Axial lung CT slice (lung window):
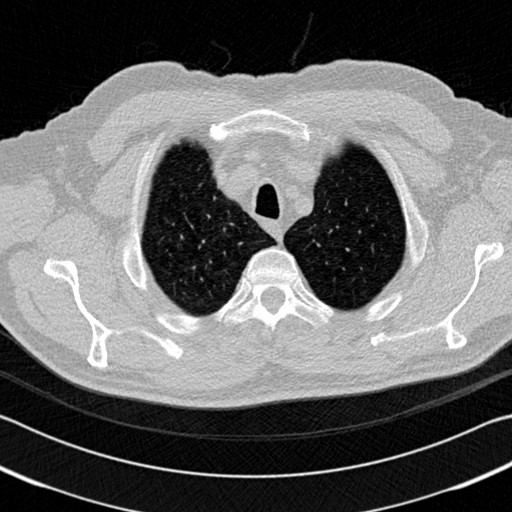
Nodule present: no